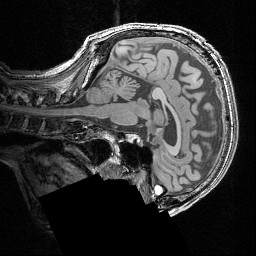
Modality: T1w
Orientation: sagittal
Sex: male
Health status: ill
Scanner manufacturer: siemens
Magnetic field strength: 3 T
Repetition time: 1.57 s
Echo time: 0.00342 s